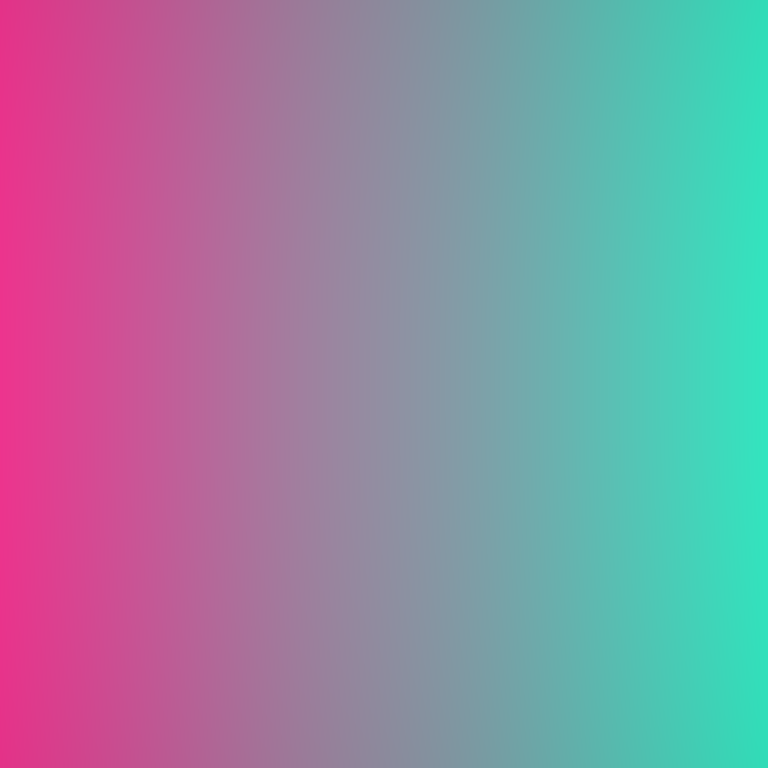
Abstract light effect, smooth gradient from vibrant pink to cool teal, serene atmosphere, soft blend, no room, no furniture, no objects.